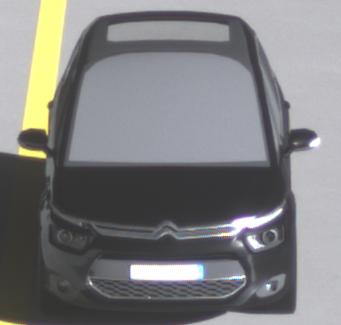
Make: Citroen
Model: Grand C4 Picasso VTi 120
Detailed model: Grand C4 Picasso (II)
Model produced from: 2013/10
Model produced until: 2015/02
Doors: 5
Color: black
Road condition: wet road
Daytime: morning or afternoon
Contrast: high contrast